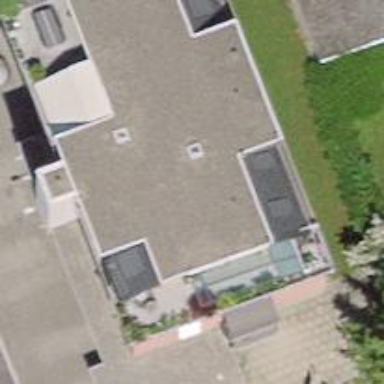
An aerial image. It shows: Residential building.